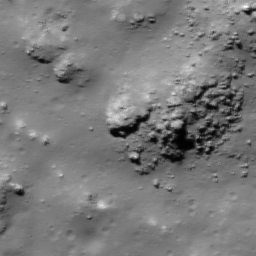
Pit: Tycho 19
Host crater: Tycho
Host type: impact_melt
Lunar coordinates: latitude -43.1, longitude 349.418